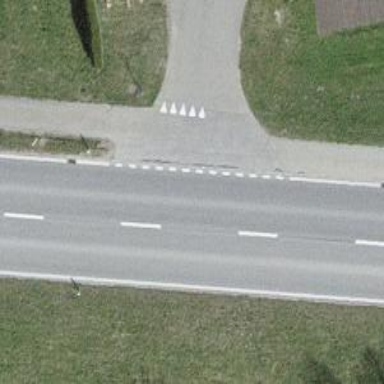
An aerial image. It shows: Unmarked crossing on the road.